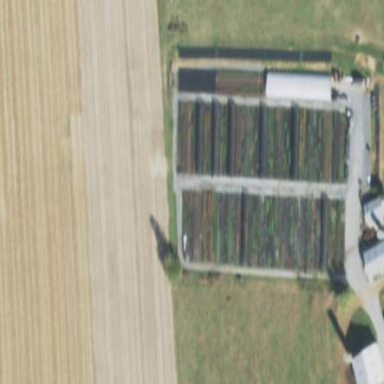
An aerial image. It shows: Area dedicated to greenhouse horticulture.